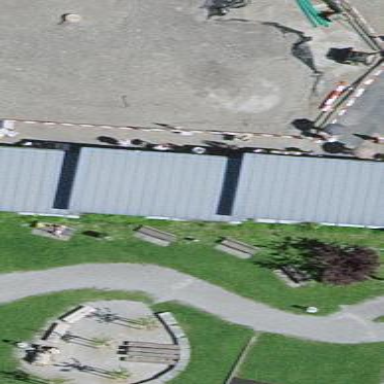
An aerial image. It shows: Building with flat roof.